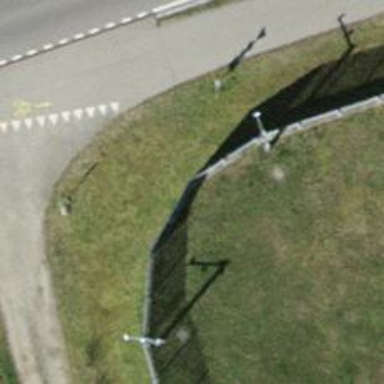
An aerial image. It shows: Metal fence as barrier.